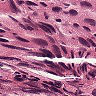
Metastatic tissue present: yes